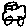
Label: car